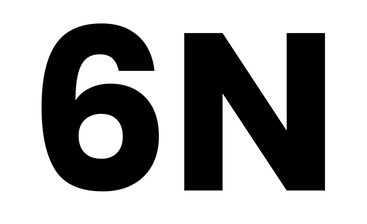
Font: Poppins-Bold